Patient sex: F
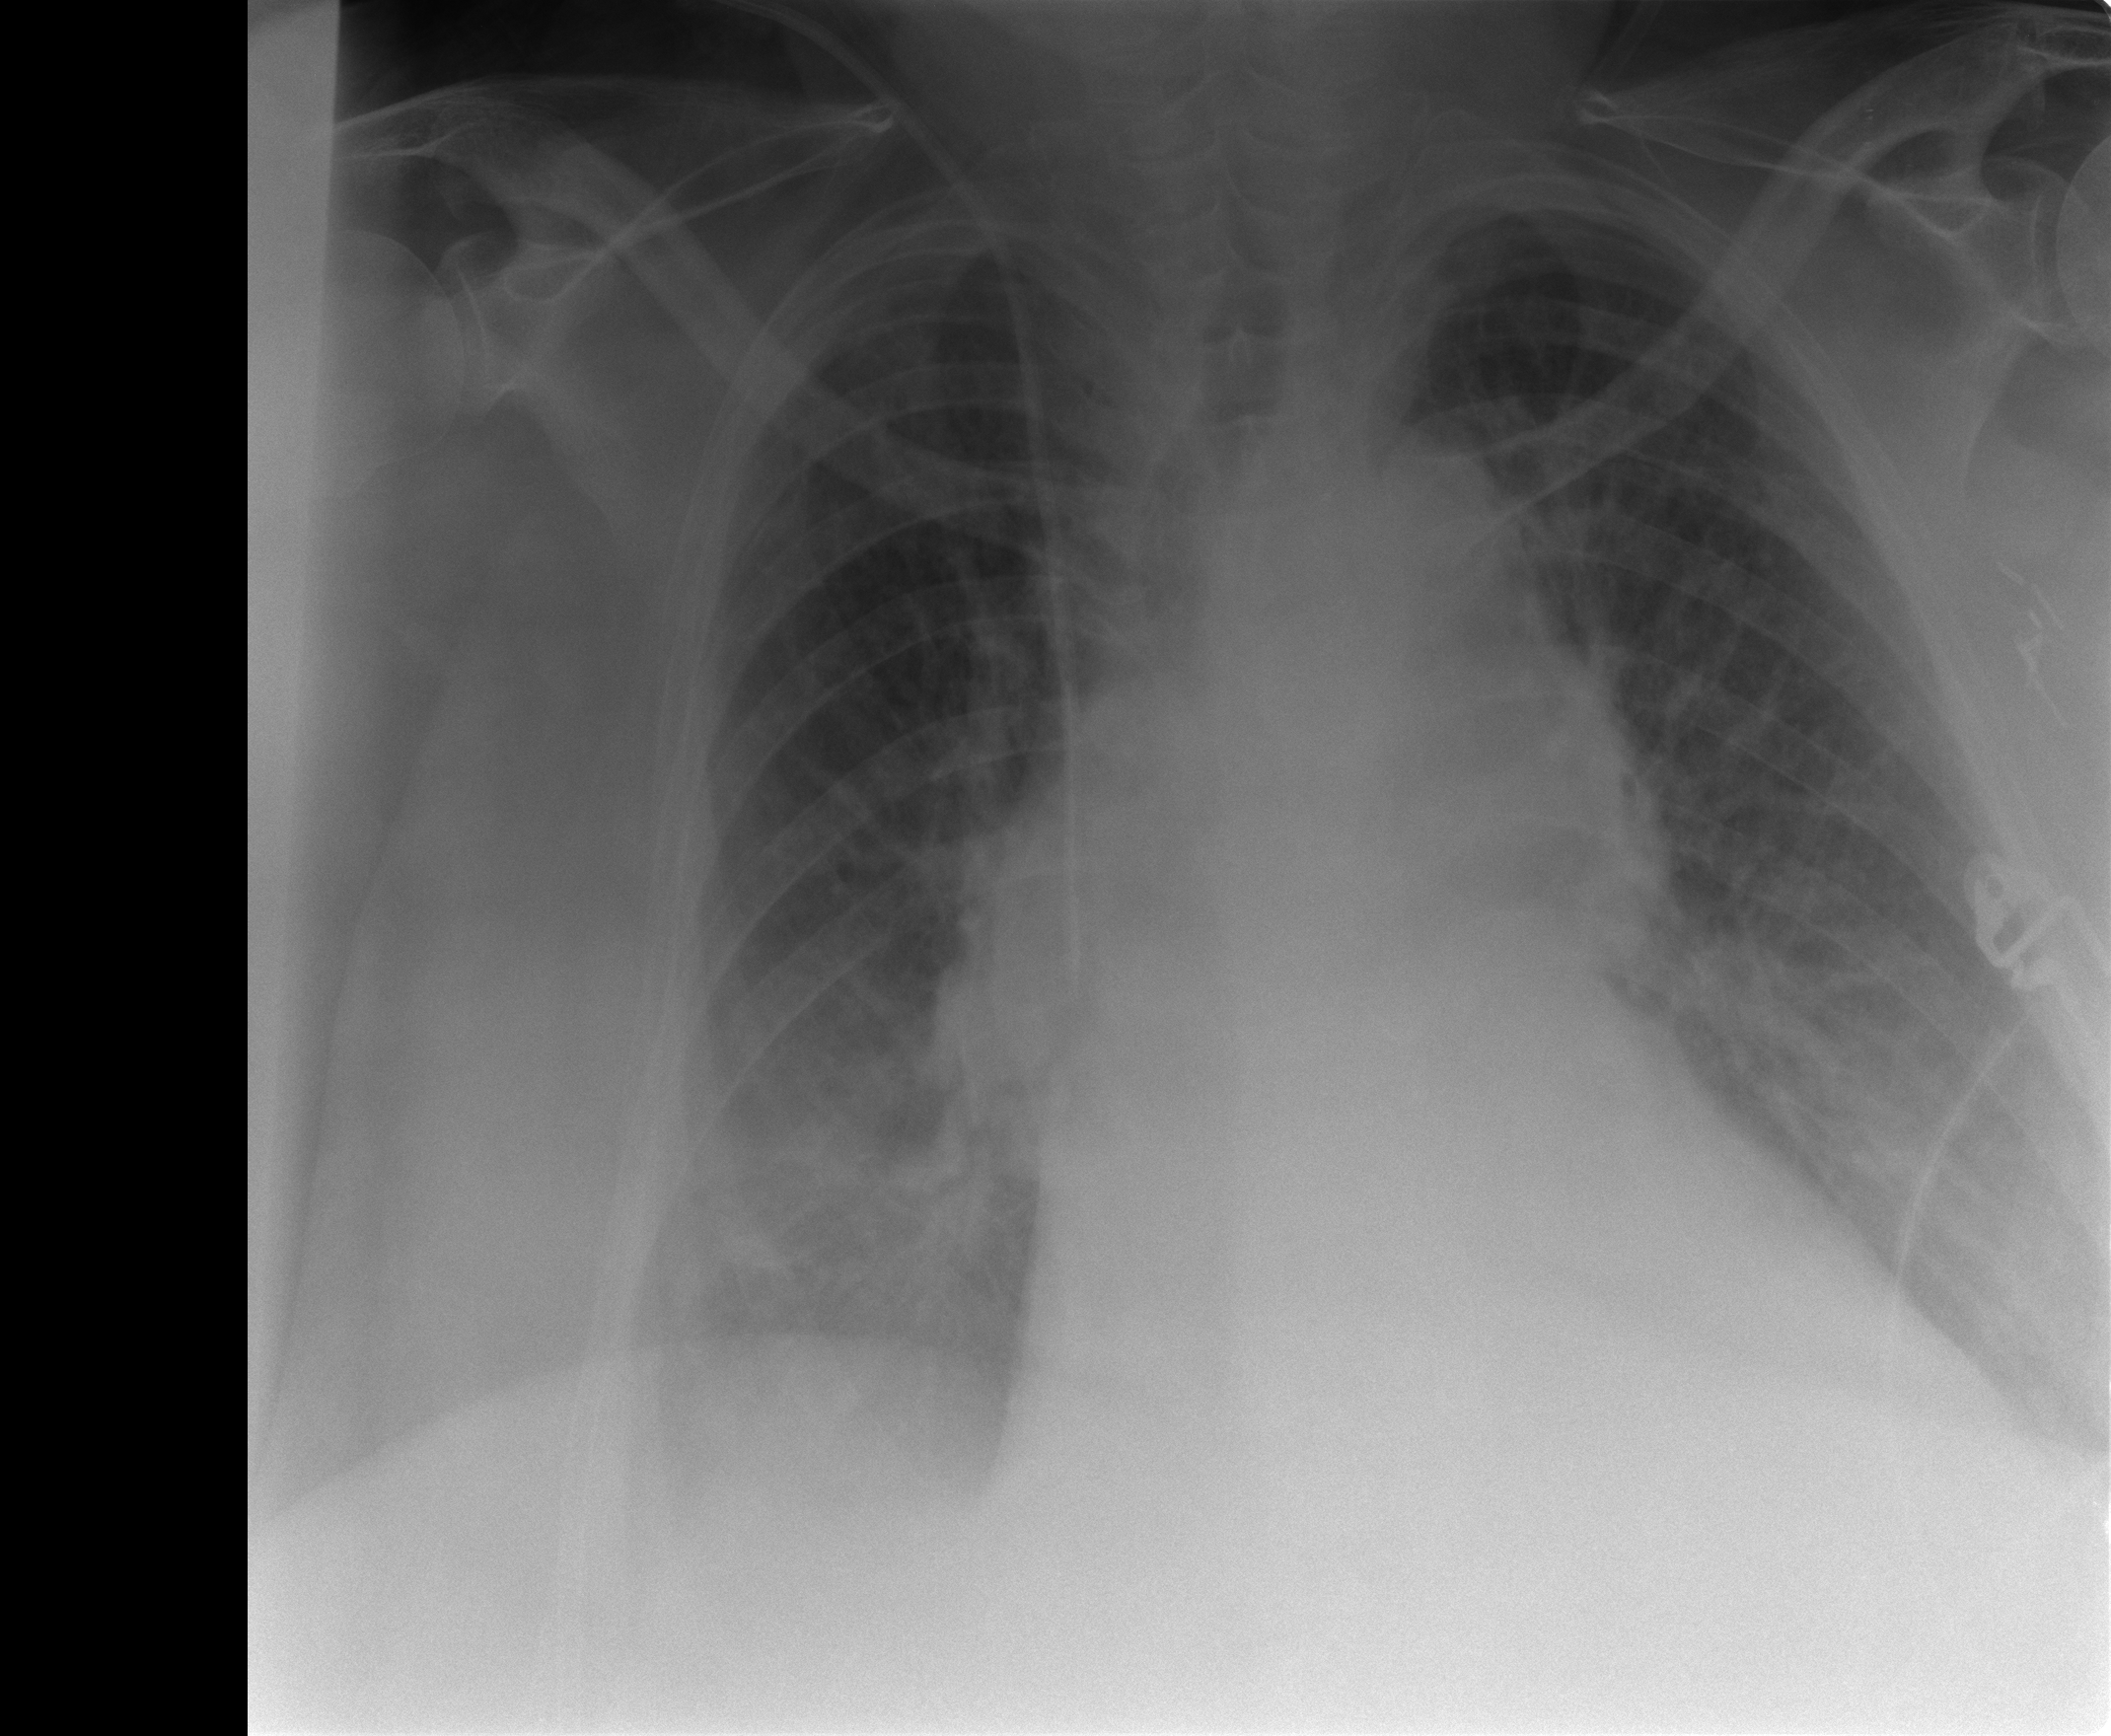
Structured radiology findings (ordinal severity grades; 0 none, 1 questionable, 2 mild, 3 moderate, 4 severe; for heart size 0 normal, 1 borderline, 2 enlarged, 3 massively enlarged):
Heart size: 2
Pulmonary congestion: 2
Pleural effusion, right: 0
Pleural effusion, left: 2
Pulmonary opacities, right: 0
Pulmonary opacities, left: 0
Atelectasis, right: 2
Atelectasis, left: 2